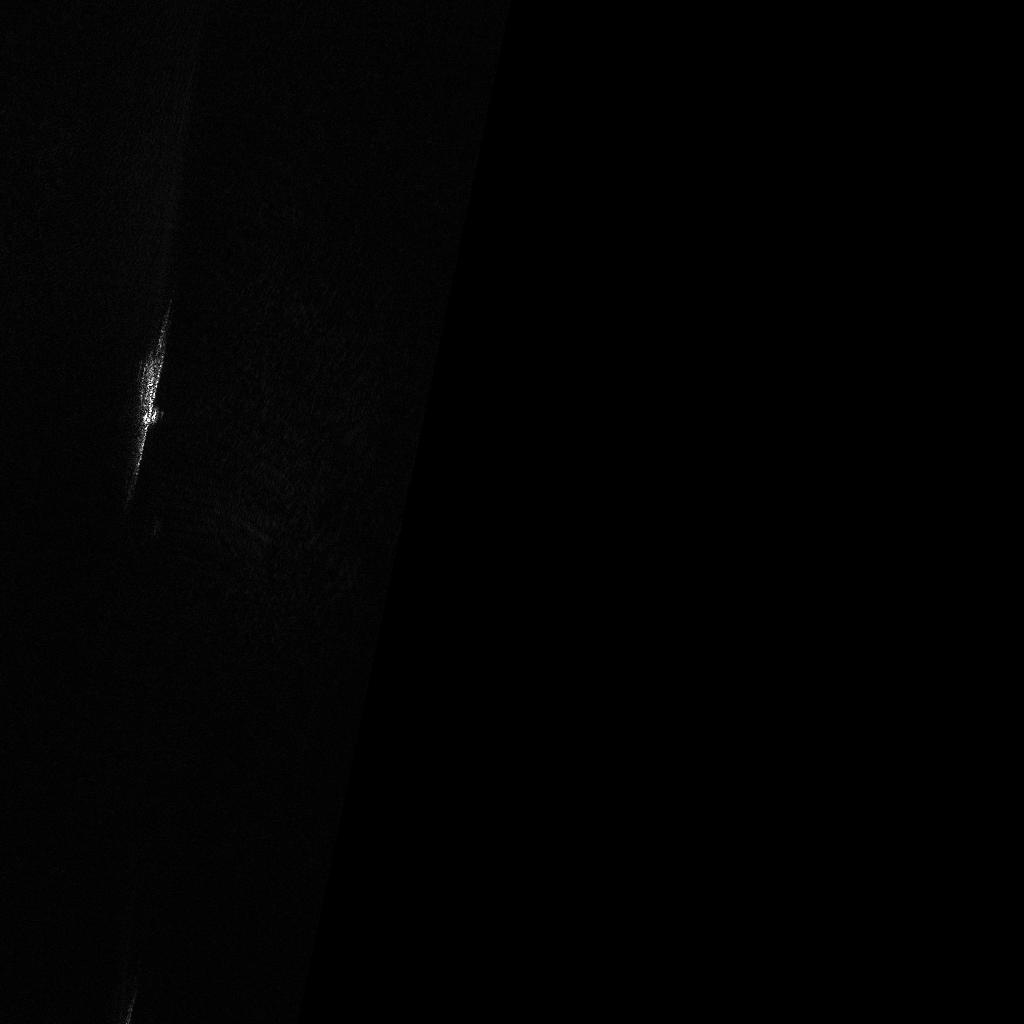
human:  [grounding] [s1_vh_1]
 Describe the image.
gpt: In the satellite image, there is  <ref>1 small cell-container </ref> <box>[[13, 32, 16, 42, 12]]</box> located at left.